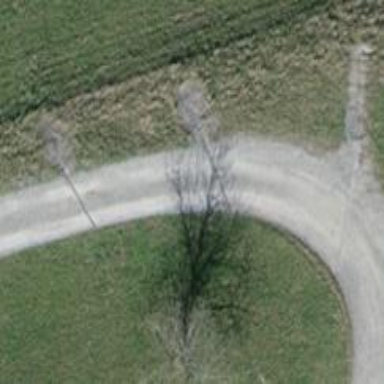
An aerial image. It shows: Well-maintained track road of grade 1.